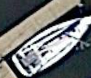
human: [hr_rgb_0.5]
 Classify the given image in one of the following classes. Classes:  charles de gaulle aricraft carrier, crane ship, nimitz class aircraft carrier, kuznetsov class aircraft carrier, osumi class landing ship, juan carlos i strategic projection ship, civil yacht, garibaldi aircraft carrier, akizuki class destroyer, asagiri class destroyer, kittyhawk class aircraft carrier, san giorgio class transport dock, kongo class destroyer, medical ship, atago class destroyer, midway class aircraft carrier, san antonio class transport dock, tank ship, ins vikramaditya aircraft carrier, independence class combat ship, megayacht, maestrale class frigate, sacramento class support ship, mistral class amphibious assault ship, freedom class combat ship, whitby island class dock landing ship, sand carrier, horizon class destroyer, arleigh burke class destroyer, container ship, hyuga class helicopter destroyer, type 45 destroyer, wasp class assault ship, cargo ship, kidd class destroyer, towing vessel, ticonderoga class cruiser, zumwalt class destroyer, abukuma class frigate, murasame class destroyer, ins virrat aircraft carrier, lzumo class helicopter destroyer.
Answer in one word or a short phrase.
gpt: Civil yacht